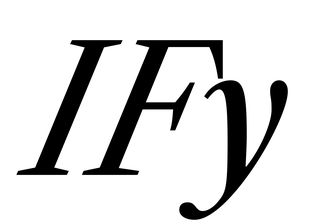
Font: LibreCaslonText-Italic_Italic